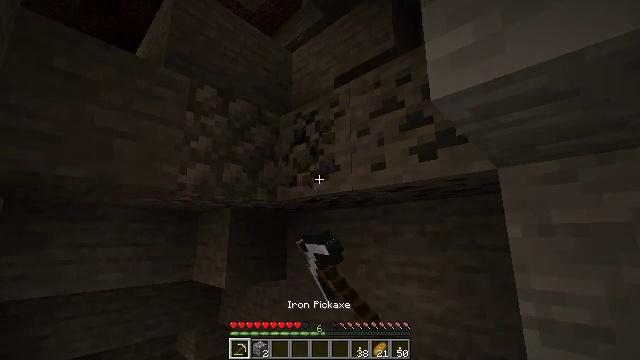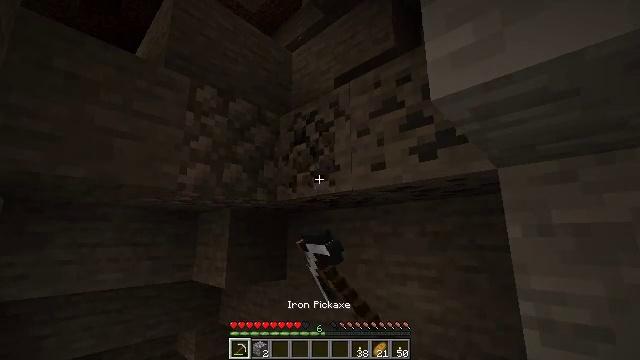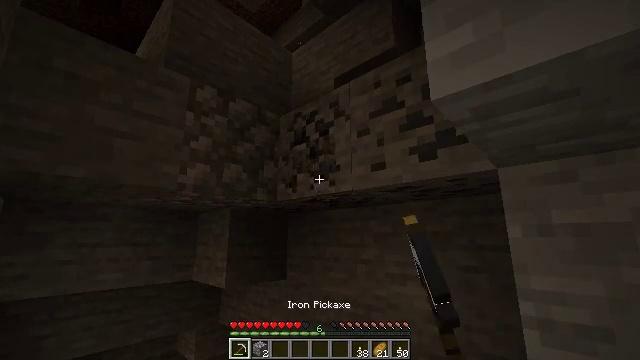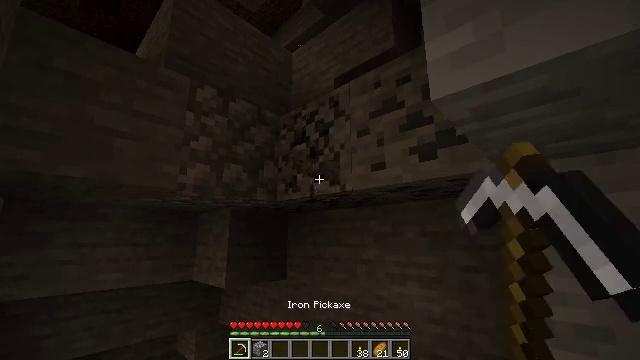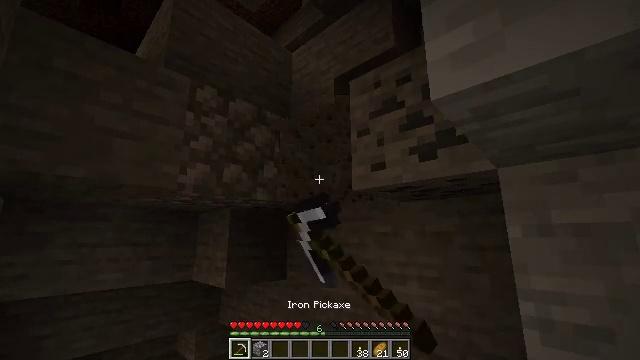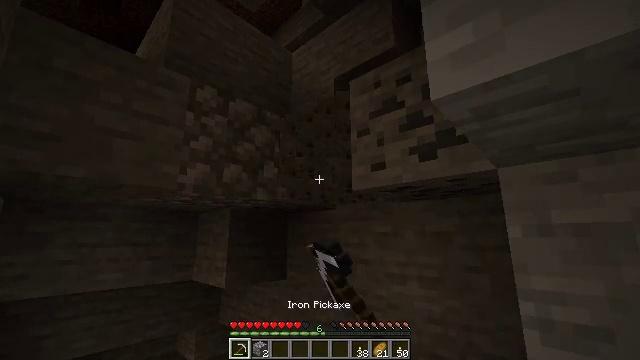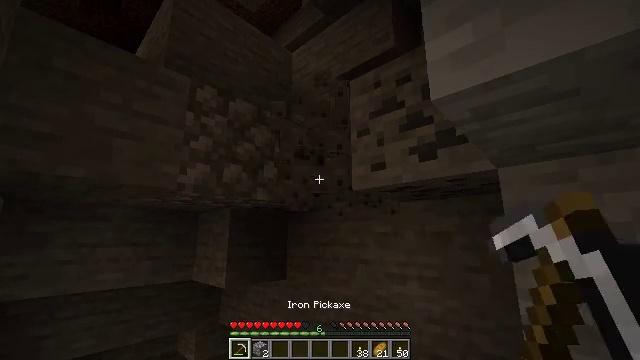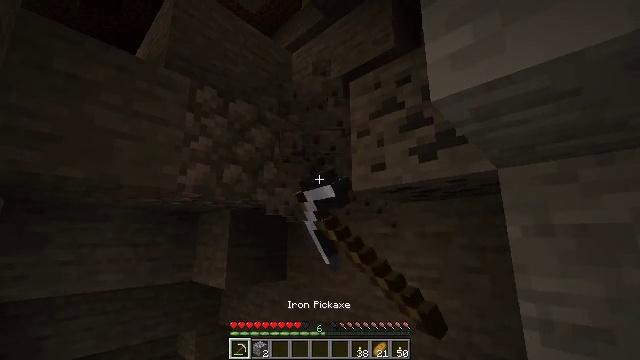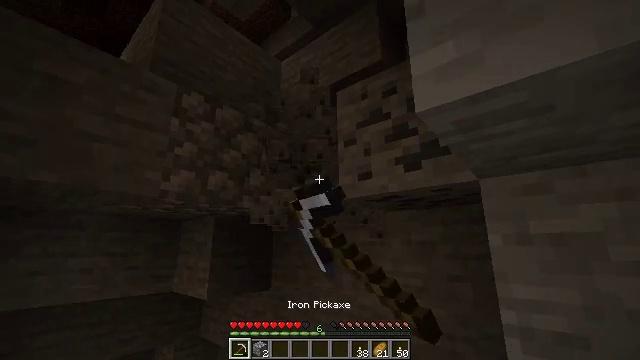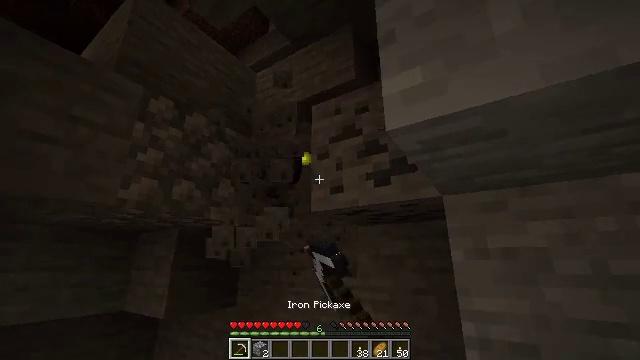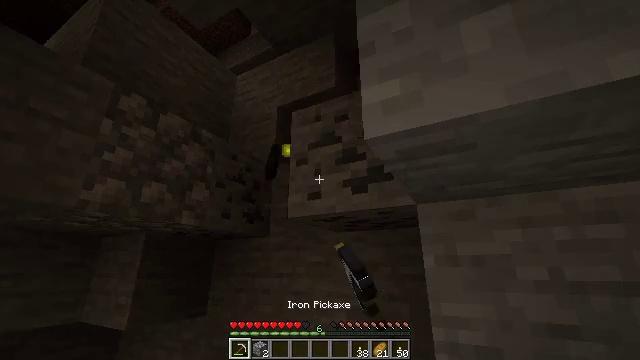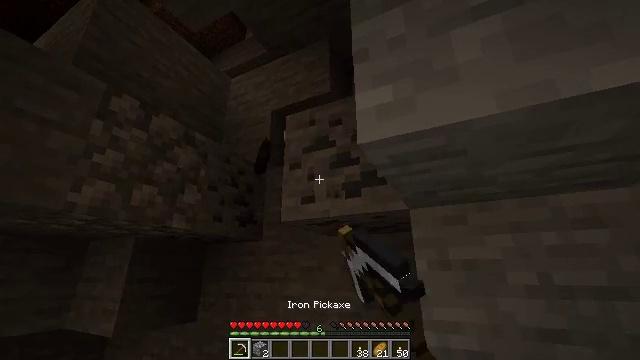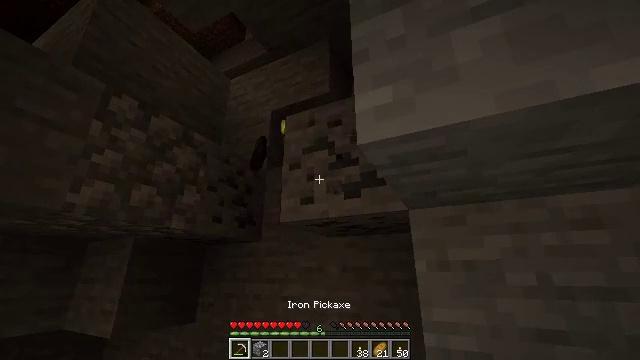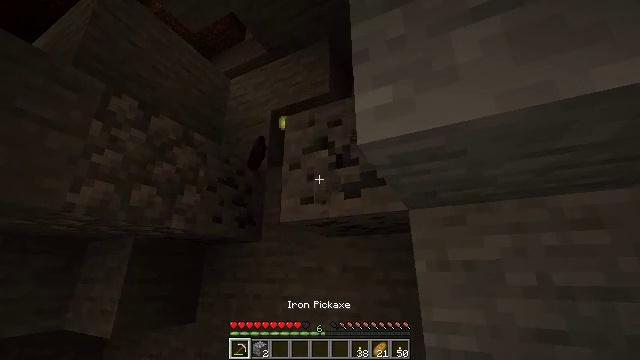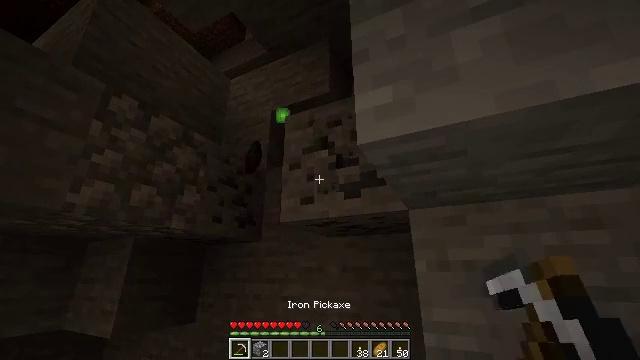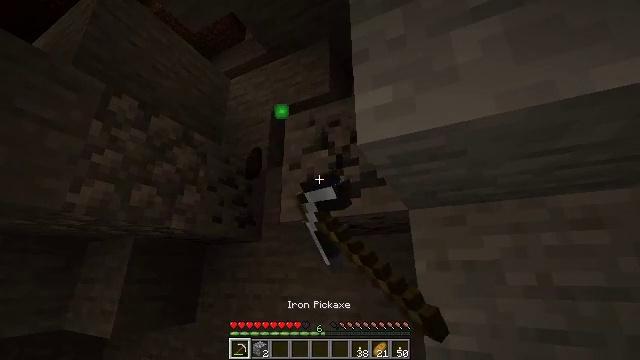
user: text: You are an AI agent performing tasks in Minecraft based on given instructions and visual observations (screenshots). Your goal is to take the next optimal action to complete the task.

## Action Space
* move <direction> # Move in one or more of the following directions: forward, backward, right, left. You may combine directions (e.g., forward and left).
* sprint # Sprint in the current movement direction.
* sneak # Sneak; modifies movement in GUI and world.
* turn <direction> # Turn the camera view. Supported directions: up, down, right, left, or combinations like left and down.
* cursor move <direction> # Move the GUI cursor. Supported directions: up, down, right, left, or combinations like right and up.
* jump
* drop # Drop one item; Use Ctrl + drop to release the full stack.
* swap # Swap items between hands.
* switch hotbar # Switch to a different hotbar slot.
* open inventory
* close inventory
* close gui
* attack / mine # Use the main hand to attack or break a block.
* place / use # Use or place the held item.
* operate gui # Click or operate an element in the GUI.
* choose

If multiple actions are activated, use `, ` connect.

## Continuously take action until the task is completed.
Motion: motion action
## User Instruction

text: Gather coal ore with a pickaxe.
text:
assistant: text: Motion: attack / mine
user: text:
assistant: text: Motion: attack / mine
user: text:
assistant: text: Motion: attack / mine
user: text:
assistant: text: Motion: attack / mine
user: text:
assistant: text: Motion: attack / mine
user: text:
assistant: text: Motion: attack / mine
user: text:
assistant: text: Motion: attack / mine
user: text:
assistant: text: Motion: turn right and up, attack / mine
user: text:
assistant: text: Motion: turn right and up, attack / mine
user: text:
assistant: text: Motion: turn right and up, attack / mine
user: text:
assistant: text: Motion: turn right, attack / mine
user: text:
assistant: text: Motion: attack / mine
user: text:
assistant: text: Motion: attack / mine
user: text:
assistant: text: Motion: attack / mine
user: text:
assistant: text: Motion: attack / mine
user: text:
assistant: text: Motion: attack / mine
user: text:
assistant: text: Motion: attack / mine
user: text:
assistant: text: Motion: attack / mine
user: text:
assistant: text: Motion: attack / mine
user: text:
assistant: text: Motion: attack / mine
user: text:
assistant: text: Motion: attack / mine
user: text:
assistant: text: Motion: attack / mine
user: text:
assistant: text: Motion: attack / mine
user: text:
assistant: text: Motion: attack / mine
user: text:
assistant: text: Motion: move forward, attack / mine
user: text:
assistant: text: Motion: move forward, attack / mine
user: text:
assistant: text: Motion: move forward, attack / mine
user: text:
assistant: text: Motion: move forward, attack / mine
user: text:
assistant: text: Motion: move forward, attack / mine
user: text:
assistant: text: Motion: move forward, attack / mine